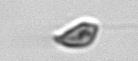
Label: Cryptophyta